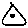
Label: triangle